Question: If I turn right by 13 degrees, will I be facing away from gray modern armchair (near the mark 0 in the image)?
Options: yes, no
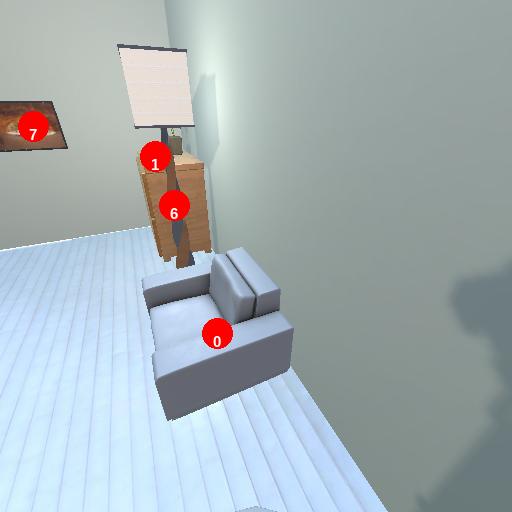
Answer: yes